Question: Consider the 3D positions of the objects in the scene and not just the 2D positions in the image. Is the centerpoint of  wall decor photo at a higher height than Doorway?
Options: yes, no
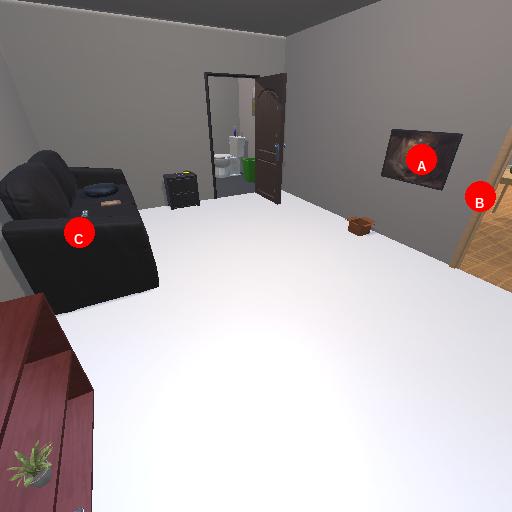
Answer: yes